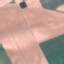
Land use / land cover: AnnualCrop